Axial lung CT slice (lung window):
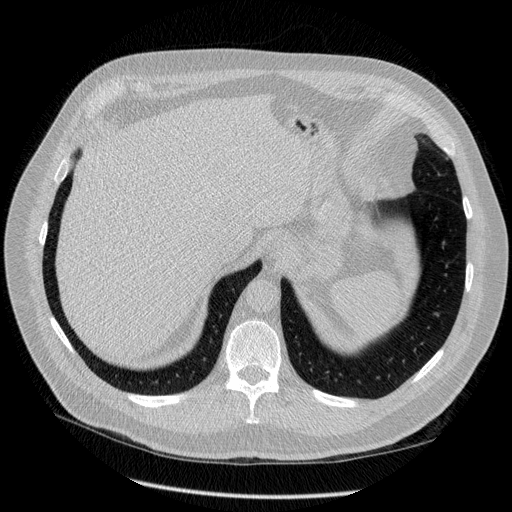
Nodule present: no